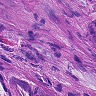
Metastatic tissue present: yes